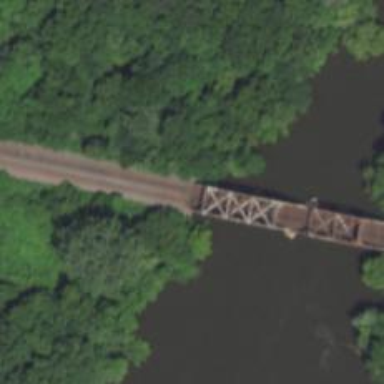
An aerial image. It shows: Bridge over railway line.